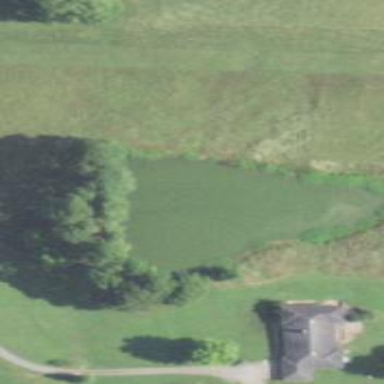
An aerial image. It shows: Serene pond surrounded by nature.